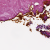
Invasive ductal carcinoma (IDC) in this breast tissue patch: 0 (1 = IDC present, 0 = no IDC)